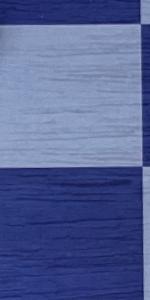
Label: Empty